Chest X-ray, PA view. Patient: 26 years old, sex F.
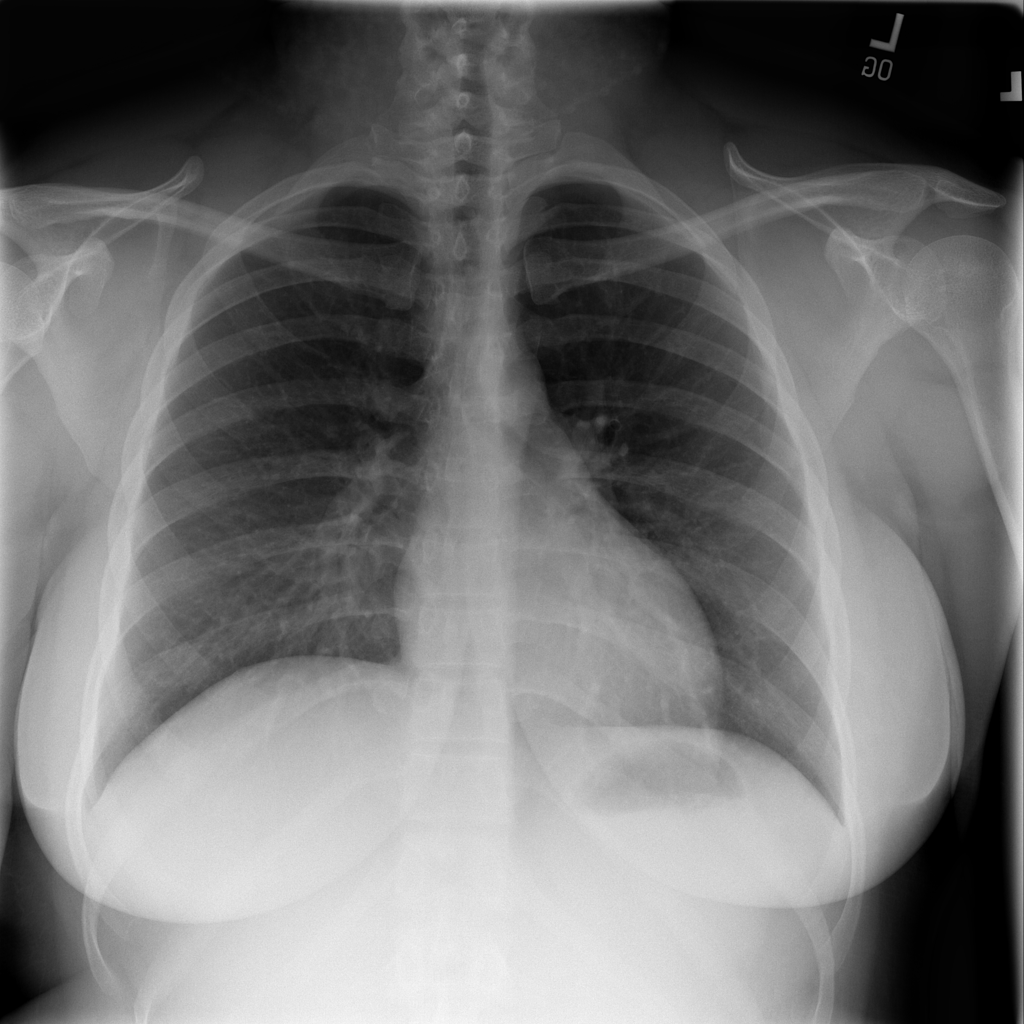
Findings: Infiltration